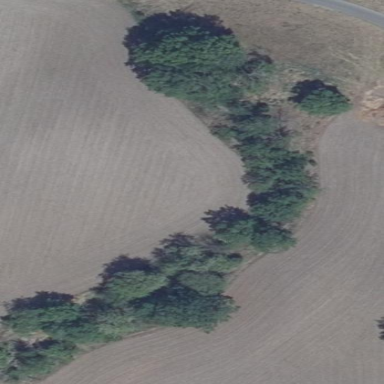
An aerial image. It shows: Forest with mix of leaf types.